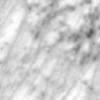
Label: no_change